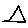
Label: triangle